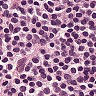
Metastatic tissue present: no